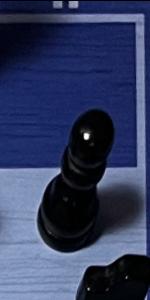
Label: Pawn_Black